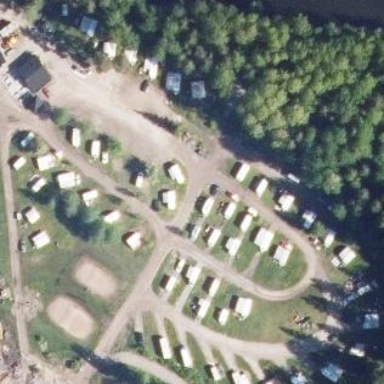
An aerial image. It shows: Campsite designated for tourism.